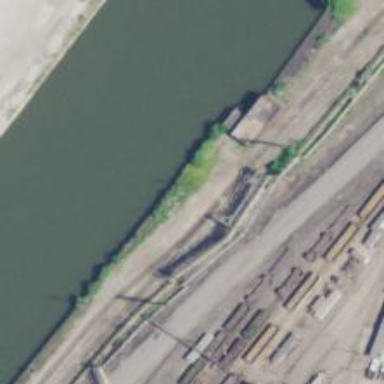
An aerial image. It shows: Rail spur service.